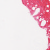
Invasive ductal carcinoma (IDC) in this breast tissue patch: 0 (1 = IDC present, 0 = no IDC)